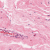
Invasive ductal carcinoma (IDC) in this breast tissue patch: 0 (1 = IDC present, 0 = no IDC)